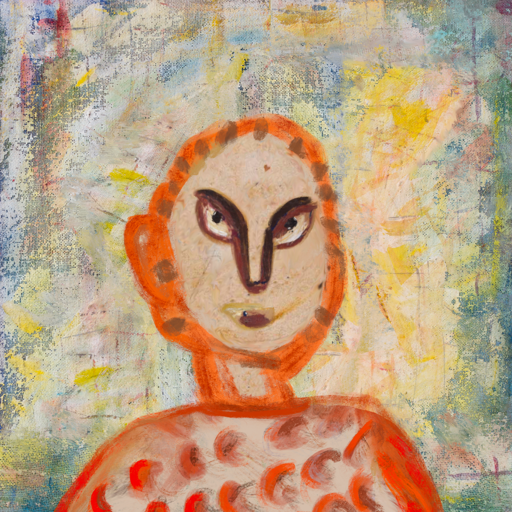
Background: Irani, Head And Neck Front: Rupkatha, Face Front: After_Raid, Bust: Rupkatha, Hair Front: Blank, Head Accessory: Blank, Second Necklace: Blank, Necklace: Blank, Baby: Blank